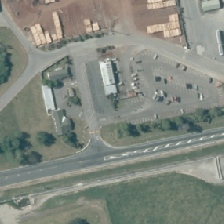
Land cover: urban_build_up